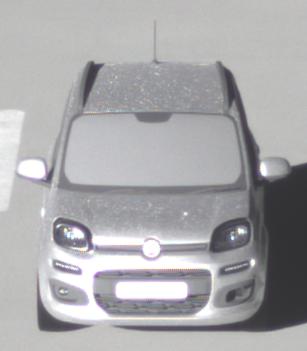
Make: Fiat
Model: Panda 1.2 8V
Detailed model: Panda (312)
Model produced from: 2013/02
Model produced until: 2013/12
Doors: 5
Color: white
Road condition: wet road
Daytime: sunrise or sunset
Contrast: high contrast